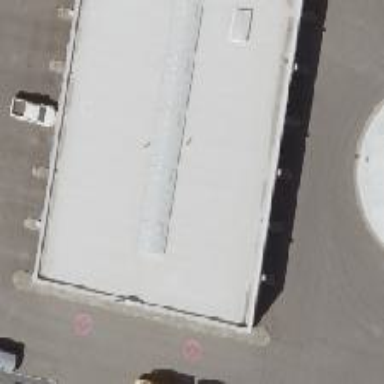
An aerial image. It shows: Car shop.